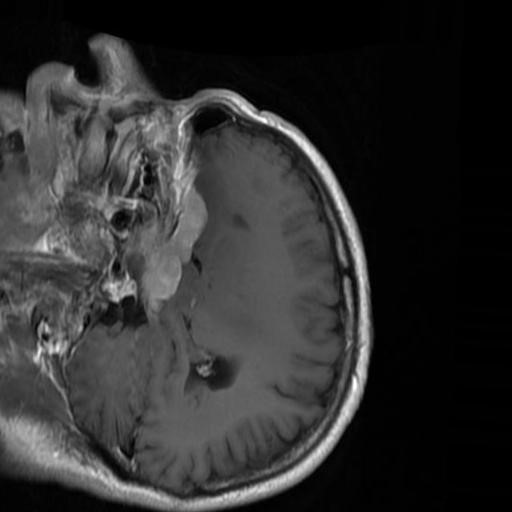
Label: brain_menin